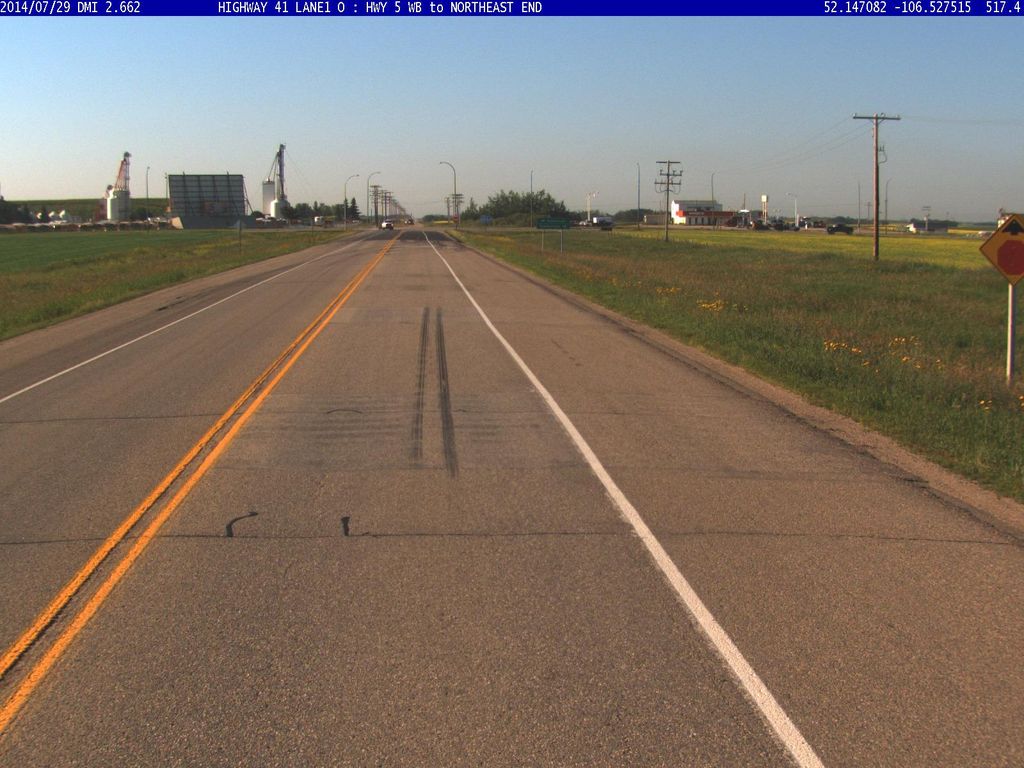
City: saskatoon